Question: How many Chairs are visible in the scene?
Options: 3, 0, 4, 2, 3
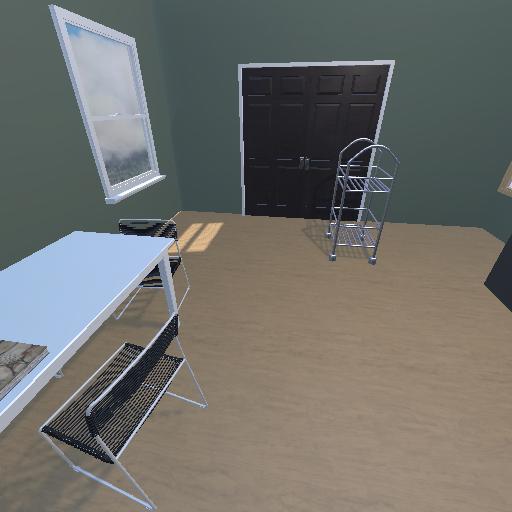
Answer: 3